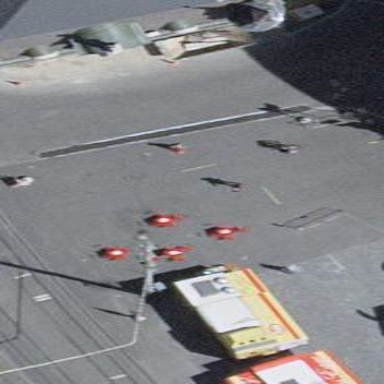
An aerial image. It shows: Bicycle parking area with surface for parking.